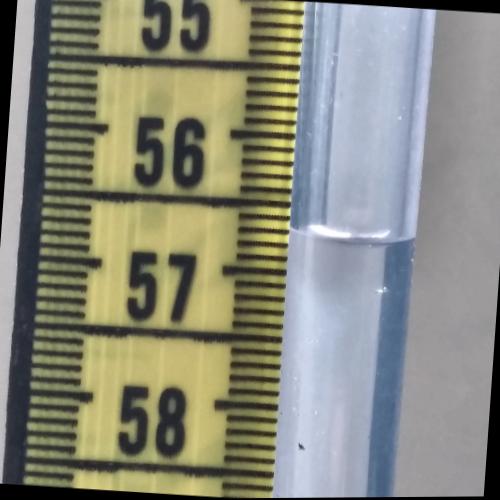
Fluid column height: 56.7 cm